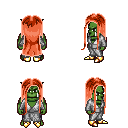
a pixel art fantasy rpg character, male body template, orc, green skin, white robe, metal pants, red extra-long hairstyle, gold boots, four views (front, back, left, right), 2x2 character sprite sheet, small pixel art, hard edges, no anti-aliasing